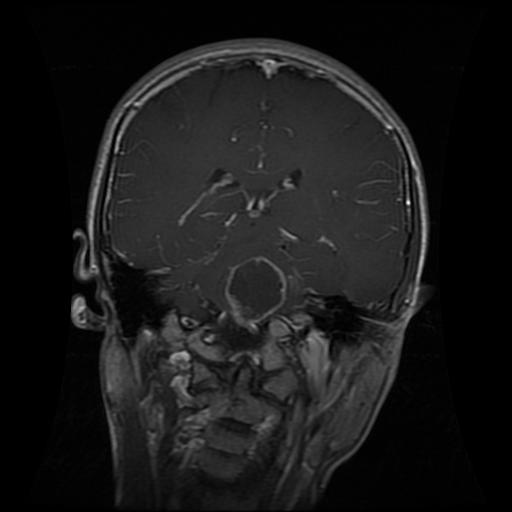
Label: glioma